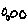
Label: circle